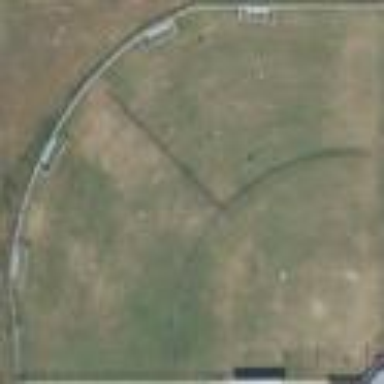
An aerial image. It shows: Softball pitch for leisure sports.